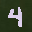
Label: 4